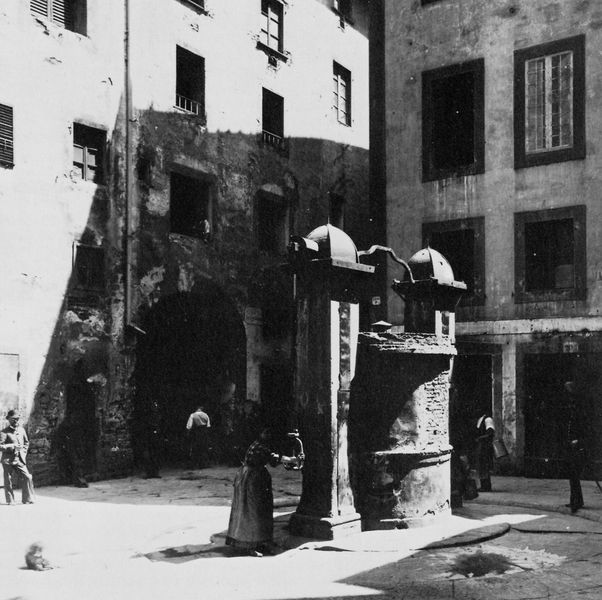
Titel: Der Vecchiettiplatz, in der Nähe der alten Stadtmitte
Künstler: Gebrüder Alinari
Schlagwörter: mann, schatten, wasser, menschen, fenster, frau, hut, kleid, licht, männer, säule, gebäude, haus, weg, hemd, rahmen, häuser, gitter, brunnen, schürze, bogen, fassade, fassaden, hof, platz, gardinen, vorhänge, tor, balkone, foto, fotografie, schwarzweiß, photo, portal, sims, öffnungen, kurbel, fenstere, pkatz, pumpoe